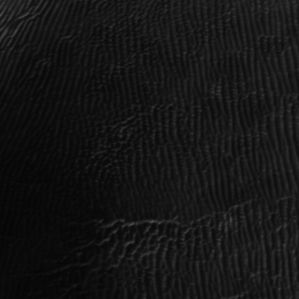
Label: frost